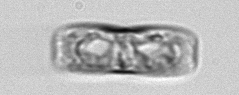
Label: pennate_morphotype1